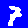
Digit: 7